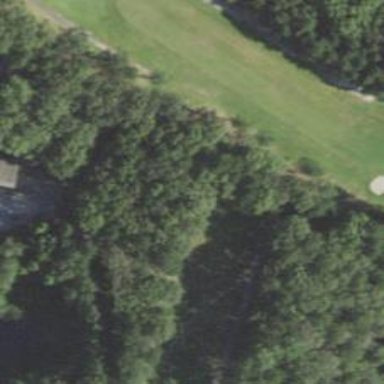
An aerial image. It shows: Golf fairway surrounded by grass.